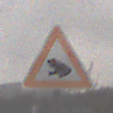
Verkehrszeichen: AmphibienwanderungRechts
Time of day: Midday
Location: Outdoor (Nature)
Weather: Overcast
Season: Winter
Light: Natural